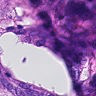
Metastatic tissue present: yes